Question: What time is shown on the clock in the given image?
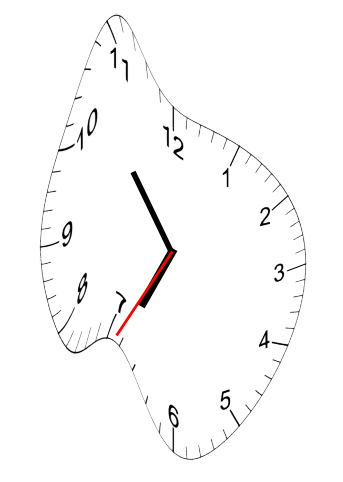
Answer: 06:53:35